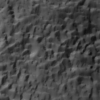
Label: not_dusty